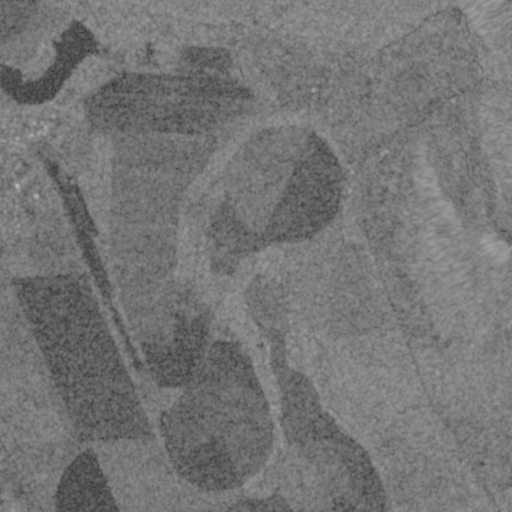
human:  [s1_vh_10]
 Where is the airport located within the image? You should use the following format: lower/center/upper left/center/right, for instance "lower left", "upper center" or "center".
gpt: The airport is located in the left of the image.
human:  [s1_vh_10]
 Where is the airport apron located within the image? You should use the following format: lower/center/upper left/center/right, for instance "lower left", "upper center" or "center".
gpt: The airport apron is located in the center left of the image.
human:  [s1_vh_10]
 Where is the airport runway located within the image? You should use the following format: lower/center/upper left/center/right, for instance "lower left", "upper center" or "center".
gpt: The airport runway is located in the left of the image.
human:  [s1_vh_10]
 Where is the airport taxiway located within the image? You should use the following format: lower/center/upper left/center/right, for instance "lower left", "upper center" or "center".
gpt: The airport taxiway is located in the left of the image.
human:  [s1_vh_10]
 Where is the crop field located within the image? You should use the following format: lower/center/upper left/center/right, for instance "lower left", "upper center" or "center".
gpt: The crop field is located in the upper left of the image.
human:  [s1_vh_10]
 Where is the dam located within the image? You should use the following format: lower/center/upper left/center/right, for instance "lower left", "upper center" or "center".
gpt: The dam is located in the upper left of the image.
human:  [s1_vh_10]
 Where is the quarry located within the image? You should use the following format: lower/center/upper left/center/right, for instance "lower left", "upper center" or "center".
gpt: There is no quarry in the image.

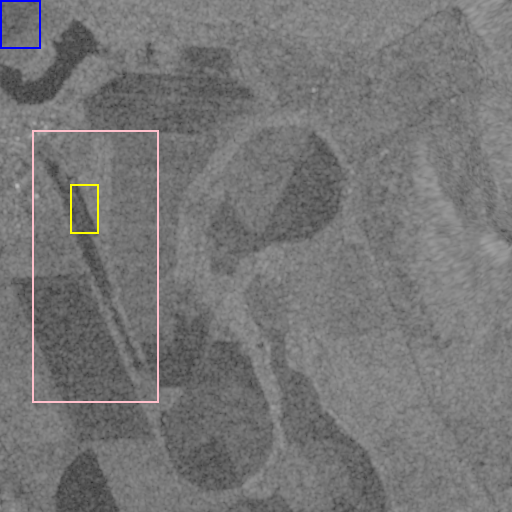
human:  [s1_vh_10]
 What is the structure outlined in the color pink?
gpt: The structure outlined in pink is an airport.
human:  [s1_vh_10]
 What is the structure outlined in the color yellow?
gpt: The structure outlined in yellow is an airport apron.
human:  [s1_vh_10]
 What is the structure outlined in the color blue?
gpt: The structure outlined in blue is a crop field.
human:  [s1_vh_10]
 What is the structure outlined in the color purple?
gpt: There is no purple outline.